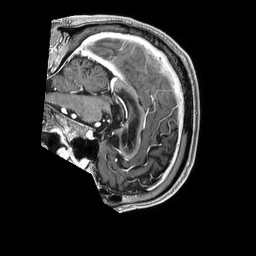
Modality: T1w
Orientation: sagittal
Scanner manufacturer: philips
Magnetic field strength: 1.5 T
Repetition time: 0.007516 s
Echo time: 0.003408 s